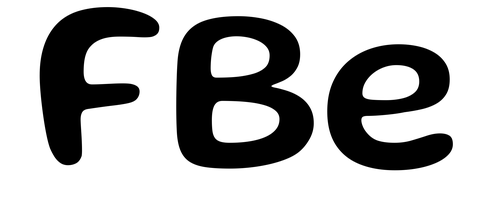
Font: Gluten_Medium